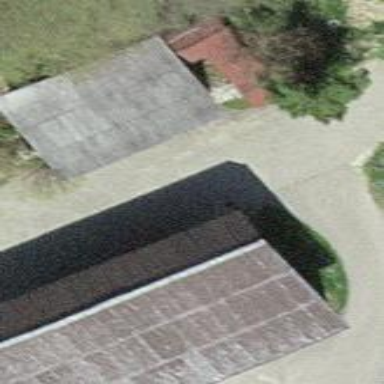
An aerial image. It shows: Rural barn.